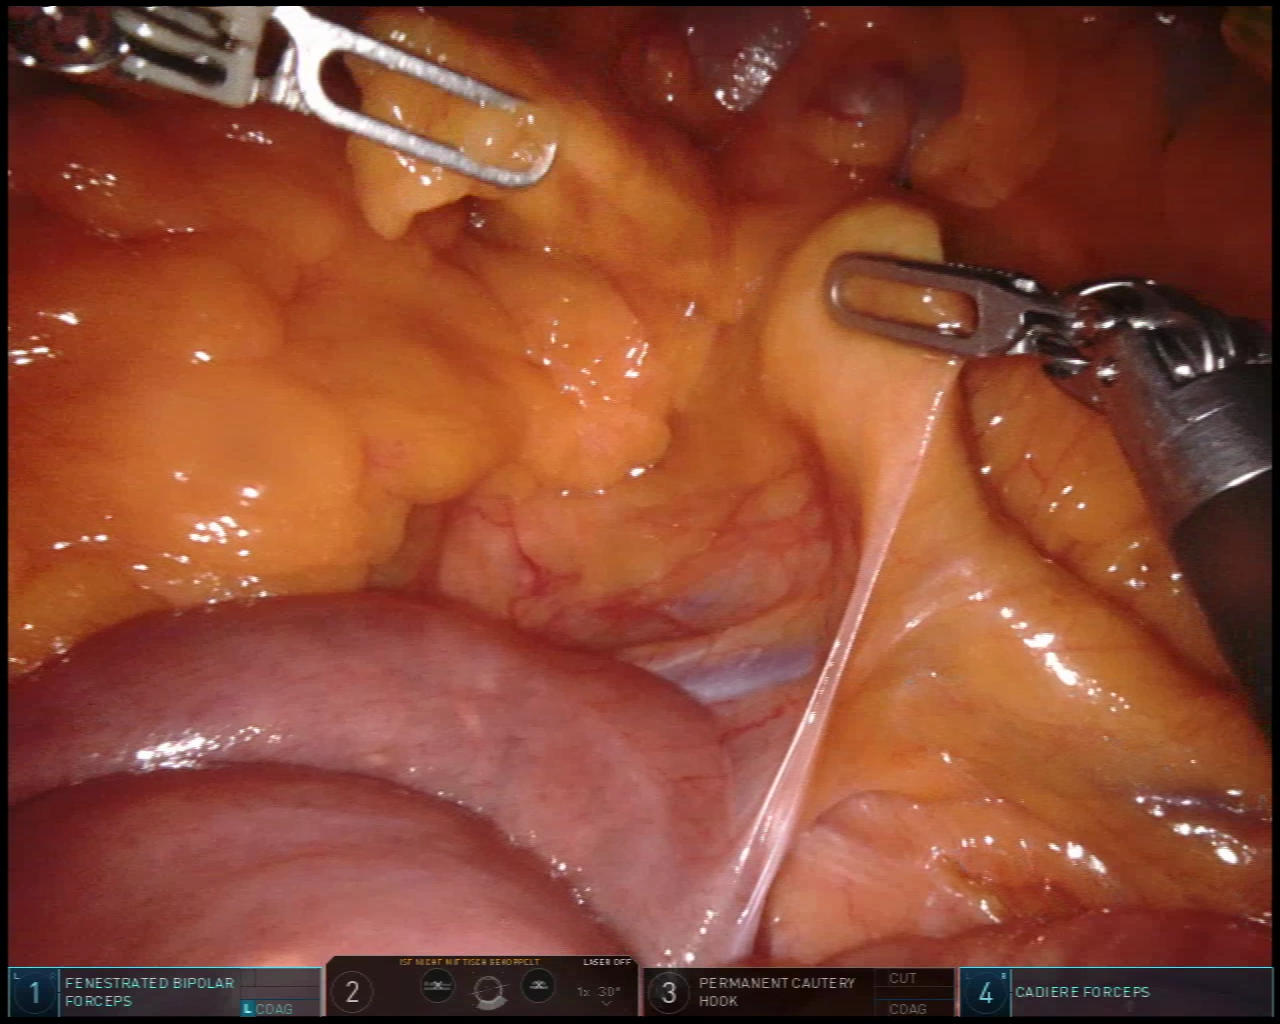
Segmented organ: intestinal_veins
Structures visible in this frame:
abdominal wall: no
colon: yes
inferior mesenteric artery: no
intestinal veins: yes
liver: no
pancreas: no
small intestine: yes
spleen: no
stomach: no
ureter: no
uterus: no
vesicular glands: no